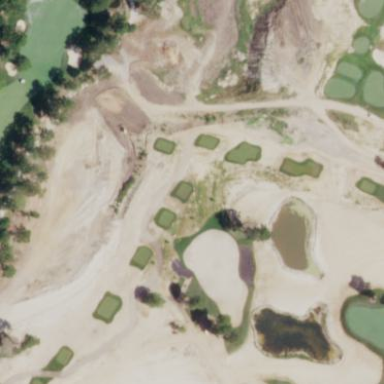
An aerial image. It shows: Scenic view of water hazard on golf course. The natural water feature adds beauty to the landscape.